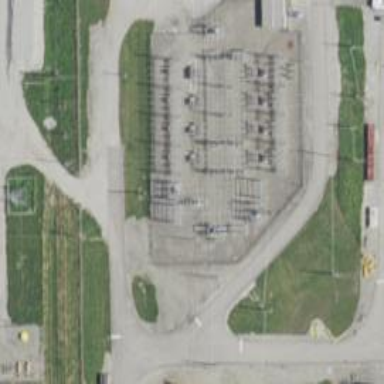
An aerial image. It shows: Switch used for power control.